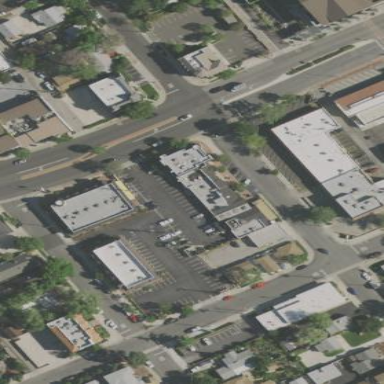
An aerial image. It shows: Commercial building.